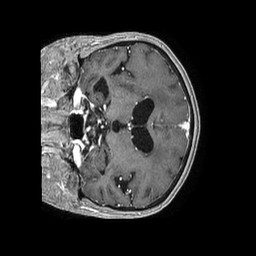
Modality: T1w
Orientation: coronal
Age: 81
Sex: female
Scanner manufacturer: philips
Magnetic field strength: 1.5 T
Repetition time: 0.007644 s
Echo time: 0.003477 s